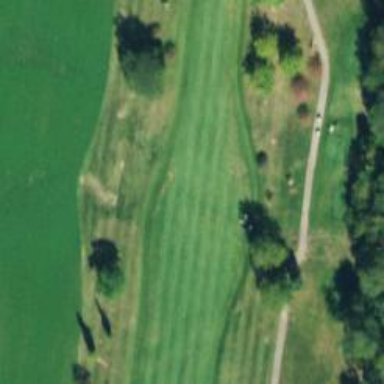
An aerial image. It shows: View of golf hole.